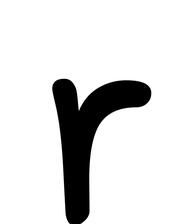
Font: PatrickHand-Regular